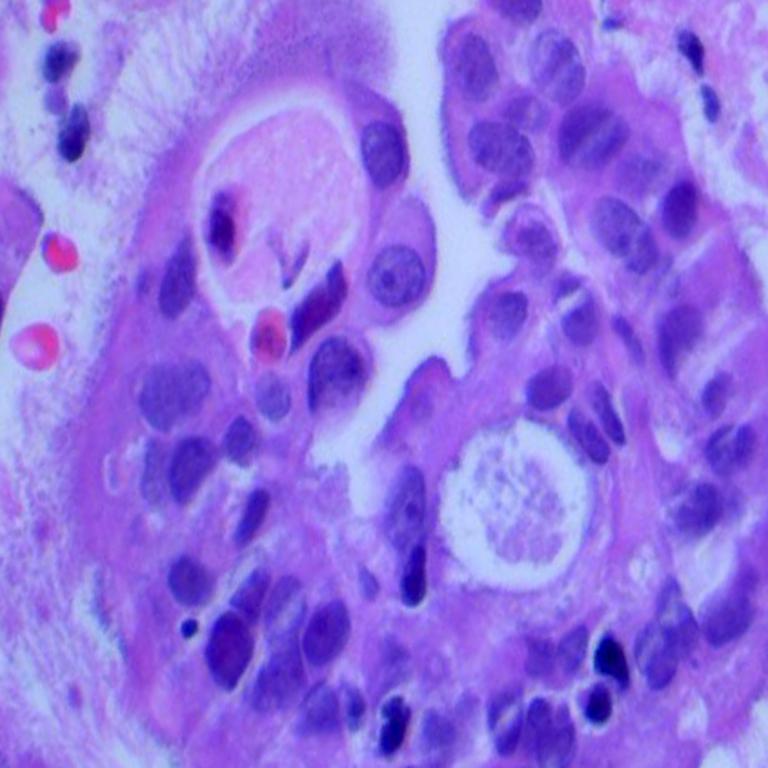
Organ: lung
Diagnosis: adenocarcinomas